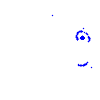
Particle: kaon